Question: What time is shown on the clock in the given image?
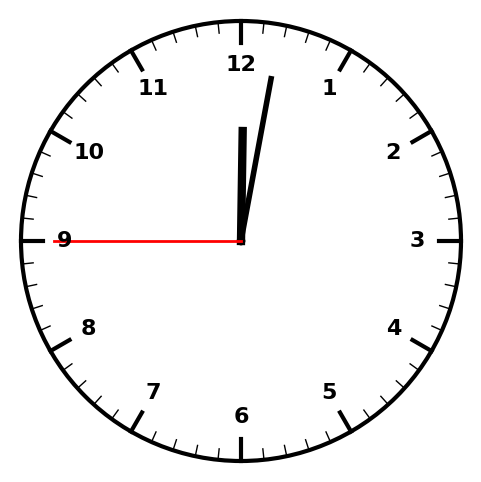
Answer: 12:01:45